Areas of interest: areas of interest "Driving School"
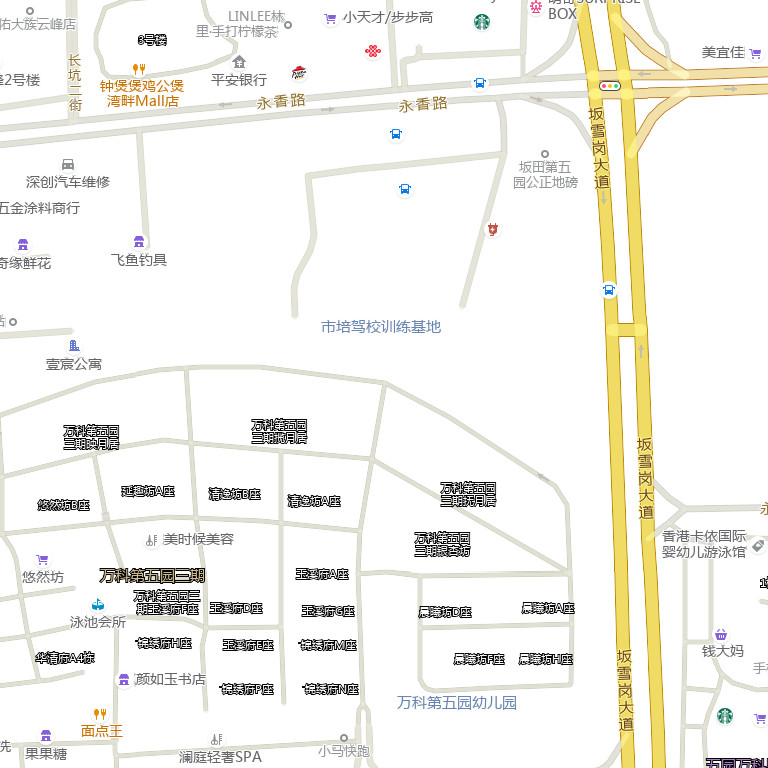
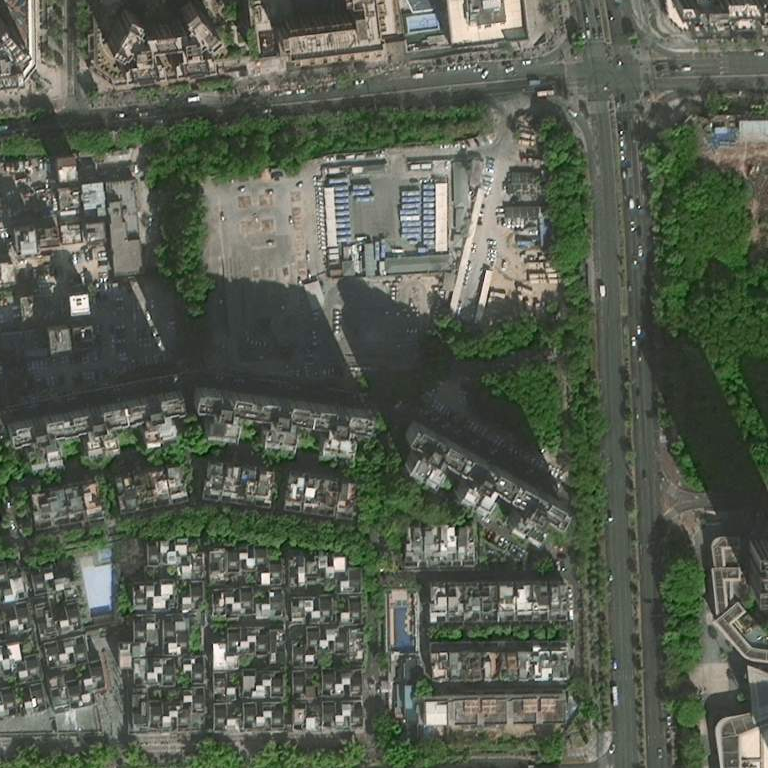